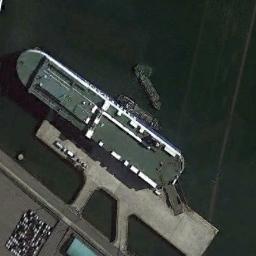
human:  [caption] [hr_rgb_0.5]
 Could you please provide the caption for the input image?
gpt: The cargo ship is docked at the truck terminal and the water is deep blue .

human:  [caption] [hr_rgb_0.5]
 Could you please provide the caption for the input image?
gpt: A green ro-ro ship docked by the dock with two small boats next to it and neatly lined cars on the dock .

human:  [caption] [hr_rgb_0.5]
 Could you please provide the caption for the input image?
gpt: There is a ship in the green water on the shore .

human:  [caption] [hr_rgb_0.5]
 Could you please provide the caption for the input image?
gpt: There are many containers on the dock next to the ship .

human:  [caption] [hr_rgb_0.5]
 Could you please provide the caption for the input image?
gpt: The green ship is at the harbor .